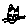
Label: cat